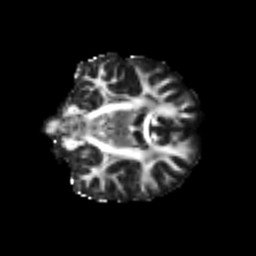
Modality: FA
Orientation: coronal
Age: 47
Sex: male
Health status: healthy
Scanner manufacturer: siemens
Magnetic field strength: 3 T
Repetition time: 3.6 s
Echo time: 0.092 s